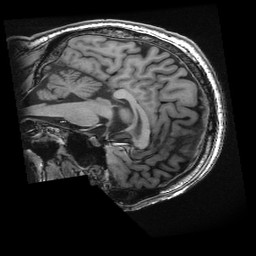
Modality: T1w
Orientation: sagittal
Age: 47
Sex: male
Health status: healthy
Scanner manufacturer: ge
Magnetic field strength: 3 T
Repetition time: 0.008624 s
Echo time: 0.00326 s